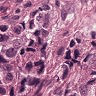
Metastatic tissue present: yes